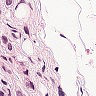
Metastatic tissue present: yes